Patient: sex F, age 68
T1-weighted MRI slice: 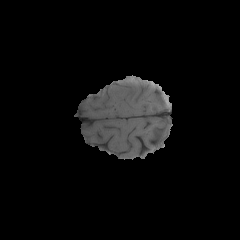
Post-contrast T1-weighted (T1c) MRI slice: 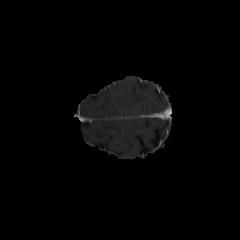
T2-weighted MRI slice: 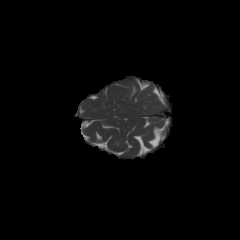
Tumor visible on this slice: yes
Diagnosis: Glioblastoma, IDH-wildtype
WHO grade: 4